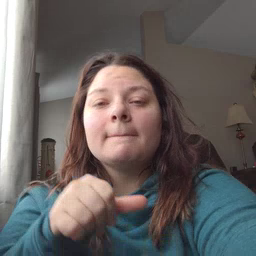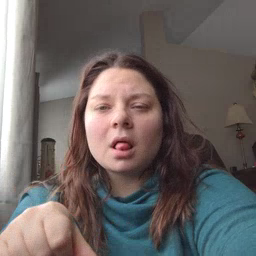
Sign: puzzle